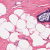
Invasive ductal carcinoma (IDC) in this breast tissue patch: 0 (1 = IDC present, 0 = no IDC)